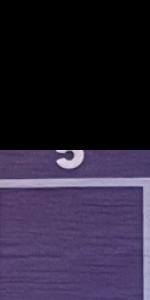
Label: Empty